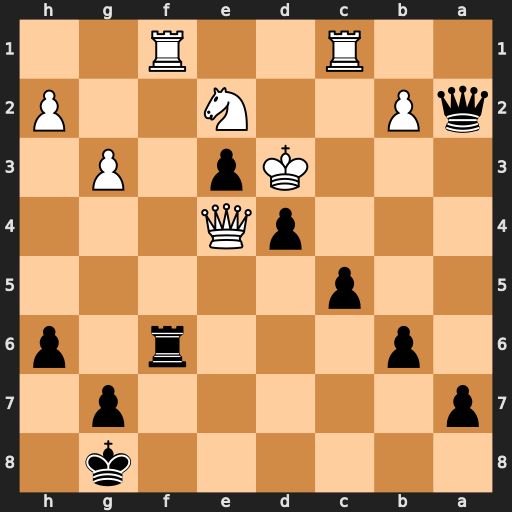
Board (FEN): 6k1/p5p1/1p3r1p/2p5/3pQ3/3Kp1P1/qP2N2P/2R2R2
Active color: b
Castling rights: -
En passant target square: -
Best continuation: Rxf1 Qe8+ Rf8